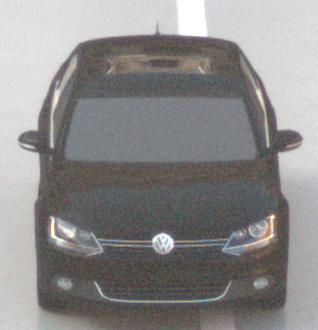
Make: VW
Model: Jetta 1.2 TSI
Detailed model: Jetta (IV)
Model produced from: 2011/01
Model produced until: 2014/08
Doors: 4
Color: black
Road condition: wet road
Daytime: sunrise or sunset
Contrast: low contrast